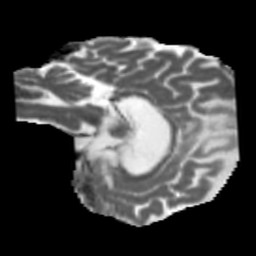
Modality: MD
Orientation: sagittal
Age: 31
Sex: female
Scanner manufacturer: siemens
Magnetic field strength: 3 T
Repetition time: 5.47 s
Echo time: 0.0854 s